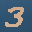
Label: 3